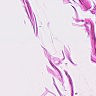
Metastatic tissue present: no